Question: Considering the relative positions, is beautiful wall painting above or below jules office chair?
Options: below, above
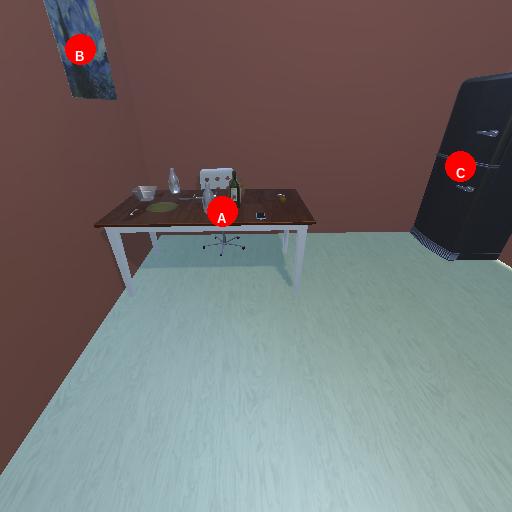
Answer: below